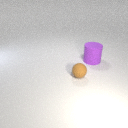
large purple rubber cylinder to the right of small brown rubber sphere